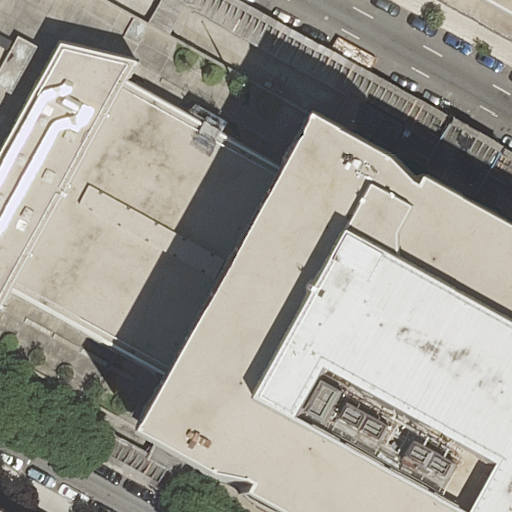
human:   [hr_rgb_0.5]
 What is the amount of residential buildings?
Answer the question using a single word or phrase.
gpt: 2

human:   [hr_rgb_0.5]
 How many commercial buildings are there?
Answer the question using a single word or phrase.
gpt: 0

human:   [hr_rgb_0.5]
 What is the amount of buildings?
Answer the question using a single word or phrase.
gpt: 3

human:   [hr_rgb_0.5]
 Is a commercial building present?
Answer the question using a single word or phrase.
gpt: no

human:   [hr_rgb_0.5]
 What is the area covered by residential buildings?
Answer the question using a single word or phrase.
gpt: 1548m2

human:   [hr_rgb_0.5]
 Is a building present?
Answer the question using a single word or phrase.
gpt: yes

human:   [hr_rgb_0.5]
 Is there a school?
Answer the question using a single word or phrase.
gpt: yes

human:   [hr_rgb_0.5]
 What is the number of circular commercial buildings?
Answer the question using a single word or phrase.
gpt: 0

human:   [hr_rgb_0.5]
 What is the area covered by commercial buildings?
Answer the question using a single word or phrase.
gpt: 0m2

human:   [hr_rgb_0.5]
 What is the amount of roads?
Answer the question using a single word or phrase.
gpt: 2

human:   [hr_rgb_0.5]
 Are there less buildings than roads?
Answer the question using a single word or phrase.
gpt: no

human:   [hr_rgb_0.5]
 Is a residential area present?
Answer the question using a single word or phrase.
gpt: yes

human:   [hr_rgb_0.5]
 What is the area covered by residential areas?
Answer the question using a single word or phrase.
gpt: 0m2

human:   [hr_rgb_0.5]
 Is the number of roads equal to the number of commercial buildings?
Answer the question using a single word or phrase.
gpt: no

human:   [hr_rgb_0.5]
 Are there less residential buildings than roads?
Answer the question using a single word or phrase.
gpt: no

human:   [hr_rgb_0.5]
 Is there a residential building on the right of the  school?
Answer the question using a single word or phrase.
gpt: no

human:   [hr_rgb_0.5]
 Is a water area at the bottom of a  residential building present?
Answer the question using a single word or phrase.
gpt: no

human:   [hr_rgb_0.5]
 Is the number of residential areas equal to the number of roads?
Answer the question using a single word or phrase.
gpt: no

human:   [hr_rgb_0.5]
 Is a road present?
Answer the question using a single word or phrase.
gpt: yes

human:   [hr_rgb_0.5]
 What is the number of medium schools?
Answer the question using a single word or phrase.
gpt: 1

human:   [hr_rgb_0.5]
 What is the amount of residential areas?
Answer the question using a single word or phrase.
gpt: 1

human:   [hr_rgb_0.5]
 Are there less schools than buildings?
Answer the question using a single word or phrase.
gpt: yes

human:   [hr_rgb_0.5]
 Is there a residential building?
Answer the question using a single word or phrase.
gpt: yes

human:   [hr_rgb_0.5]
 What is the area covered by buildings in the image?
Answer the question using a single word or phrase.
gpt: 1937m2

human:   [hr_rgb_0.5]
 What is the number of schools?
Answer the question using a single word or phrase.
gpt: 1

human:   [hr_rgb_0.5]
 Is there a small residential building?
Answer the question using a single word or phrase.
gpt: yes

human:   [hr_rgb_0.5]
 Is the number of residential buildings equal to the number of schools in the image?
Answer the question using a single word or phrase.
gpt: no

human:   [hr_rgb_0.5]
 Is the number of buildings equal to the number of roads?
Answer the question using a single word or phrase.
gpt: no

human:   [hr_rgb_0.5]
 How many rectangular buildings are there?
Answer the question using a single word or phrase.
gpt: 2

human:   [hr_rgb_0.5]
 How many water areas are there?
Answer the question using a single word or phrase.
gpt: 0

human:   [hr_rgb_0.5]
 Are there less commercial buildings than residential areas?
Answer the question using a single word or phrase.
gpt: yes

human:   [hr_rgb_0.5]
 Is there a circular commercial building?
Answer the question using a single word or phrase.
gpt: no

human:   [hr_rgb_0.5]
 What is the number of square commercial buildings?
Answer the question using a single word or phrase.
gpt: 0

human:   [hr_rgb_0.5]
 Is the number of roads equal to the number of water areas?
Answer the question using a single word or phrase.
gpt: no

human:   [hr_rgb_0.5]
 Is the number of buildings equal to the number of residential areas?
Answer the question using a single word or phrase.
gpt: no

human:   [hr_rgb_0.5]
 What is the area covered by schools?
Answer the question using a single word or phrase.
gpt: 389m2

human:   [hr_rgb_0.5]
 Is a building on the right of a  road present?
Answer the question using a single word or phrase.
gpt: yes

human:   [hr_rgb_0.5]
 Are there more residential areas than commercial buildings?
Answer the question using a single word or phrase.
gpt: yes

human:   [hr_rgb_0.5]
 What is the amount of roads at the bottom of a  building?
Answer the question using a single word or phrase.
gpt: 1

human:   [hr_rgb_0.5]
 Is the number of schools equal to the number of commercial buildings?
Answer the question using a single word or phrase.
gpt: no

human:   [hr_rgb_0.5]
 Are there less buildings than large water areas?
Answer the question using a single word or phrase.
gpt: no

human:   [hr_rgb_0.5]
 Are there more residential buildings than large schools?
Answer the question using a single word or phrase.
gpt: yes

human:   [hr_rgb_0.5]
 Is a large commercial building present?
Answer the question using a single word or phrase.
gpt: no

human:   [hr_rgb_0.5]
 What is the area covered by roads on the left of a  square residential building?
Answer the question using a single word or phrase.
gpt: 0m2

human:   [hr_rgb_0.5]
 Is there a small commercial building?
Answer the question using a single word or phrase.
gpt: no

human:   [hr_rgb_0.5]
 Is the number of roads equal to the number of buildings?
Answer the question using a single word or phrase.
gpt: no

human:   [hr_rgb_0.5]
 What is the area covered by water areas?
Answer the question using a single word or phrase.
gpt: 0m2

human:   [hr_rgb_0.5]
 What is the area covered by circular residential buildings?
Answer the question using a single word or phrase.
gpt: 0m2

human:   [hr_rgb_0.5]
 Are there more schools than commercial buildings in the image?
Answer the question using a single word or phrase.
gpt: yes

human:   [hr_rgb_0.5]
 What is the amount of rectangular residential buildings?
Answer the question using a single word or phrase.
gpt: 1

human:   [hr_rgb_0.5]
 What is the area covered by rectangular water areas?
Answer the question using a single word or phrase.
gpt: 0m2

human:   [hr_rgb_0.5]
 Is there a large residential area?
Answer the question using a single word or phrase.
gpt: no

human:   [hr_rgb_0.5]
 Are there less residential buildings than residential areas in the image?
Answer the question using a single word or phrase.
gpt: no

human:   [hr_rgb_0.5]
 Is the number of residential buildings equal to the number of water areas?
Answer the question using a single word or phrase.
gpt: no

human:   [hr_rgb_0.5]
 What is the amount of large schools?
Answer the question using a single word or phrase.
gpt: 0

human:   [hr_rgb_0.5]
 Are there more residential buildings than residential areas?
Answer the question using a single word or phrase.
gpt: yes

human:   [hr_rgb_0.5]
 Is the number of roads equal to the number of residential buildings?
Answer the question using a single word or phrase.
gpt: yes

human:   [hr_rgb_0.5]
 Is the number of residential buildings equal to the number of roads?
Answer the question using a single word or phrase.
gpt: yes

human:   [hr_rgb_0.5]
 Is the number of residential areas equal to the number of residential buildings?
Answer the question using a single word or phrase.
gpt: no

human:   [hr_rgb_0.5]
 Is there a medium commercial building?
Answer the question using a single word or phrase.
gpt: no

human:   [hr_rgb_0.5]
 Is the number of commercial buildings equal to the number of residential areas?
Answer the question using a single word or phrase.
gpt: no

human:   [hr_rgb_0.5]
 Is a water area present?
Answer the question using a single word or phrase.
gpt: no

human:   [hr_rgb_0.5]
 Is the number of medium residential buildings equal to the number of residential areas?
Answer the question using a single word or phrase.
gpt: no

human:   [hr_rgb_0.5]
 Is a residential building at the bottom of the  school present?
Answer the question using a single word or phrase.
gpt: no